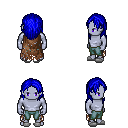
a pixel art fantasy rpg character, male body template, dark elf, purple skin, brown tattered cape, teal pants, blue long hairstyle, white slippers, four views (front, back, left, right), 2x2 character sprite sheet, small pixel art, hard edges, no anti-aliasing